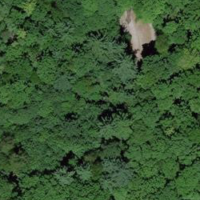
EUNIS habitat code: 53
Species observed at this site:
Discus rotundatus